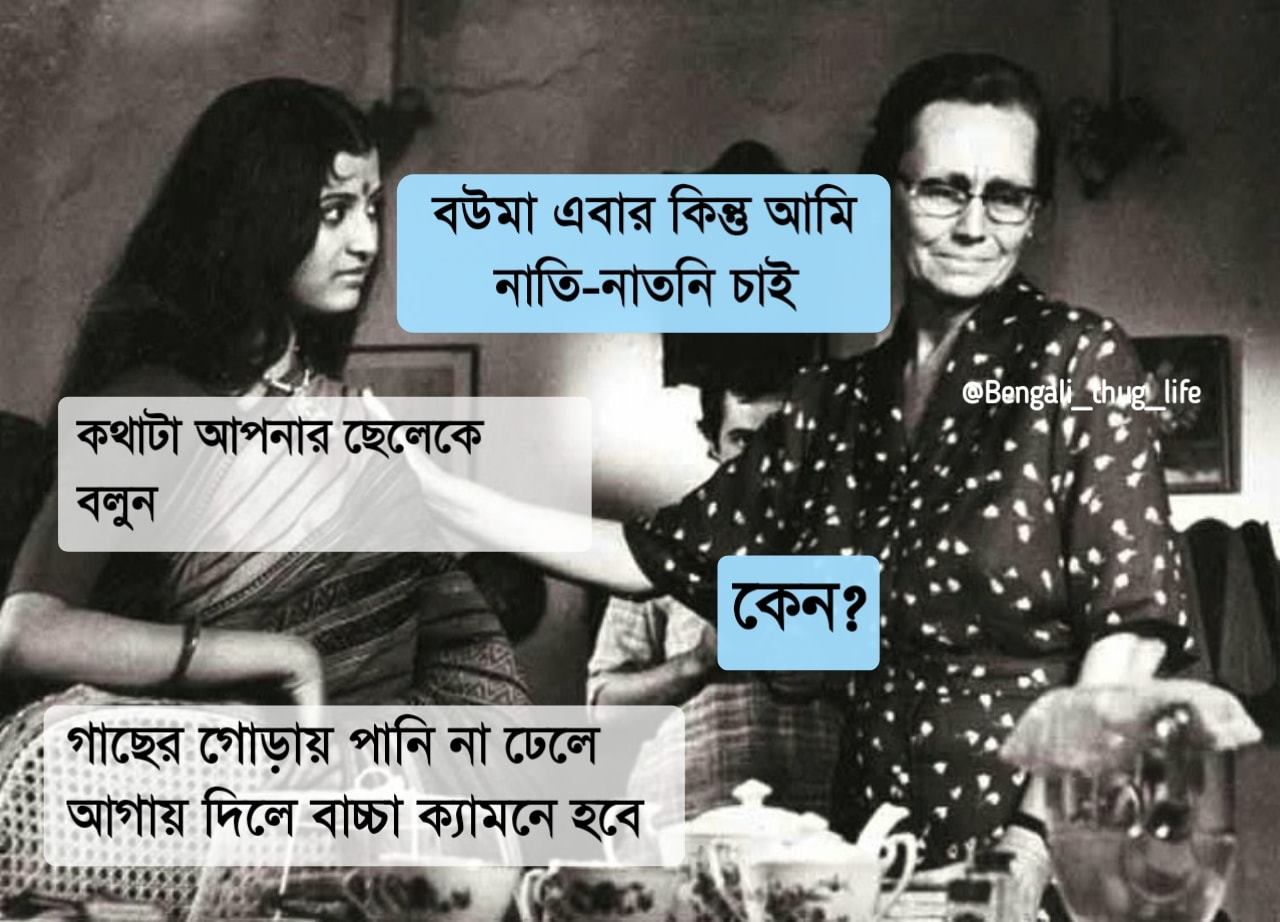
Caption: বউমা এবার কিন্তু আমি নাতি নাতনি চাই  কথাটা আপনার ছেলেকে বলুন  কেন?  গাছের গোড়ায় পানি না ঢেলে আগায় দিলে বাচ্চা কেমনে হবে
Label: hate